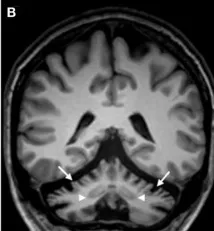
A severe atrophy of the cerebellar cortex is observed in the frontal plane [arrows in panel (B)]. Note that the dentate nuclei are clearly identified on both sides (arrowheads).
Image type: radiology (mri)